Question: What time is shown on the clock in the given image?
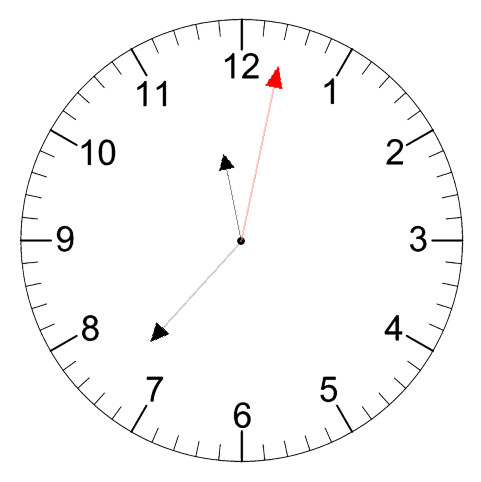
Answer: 11:37:02